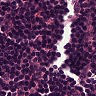
Metastatic tissue present: no